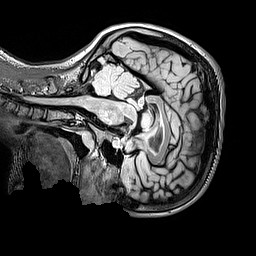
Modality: FLAIR
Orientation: sagittal
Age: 13
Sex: female
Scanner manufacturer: siemens
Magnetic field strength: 3 T
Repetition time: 5 s
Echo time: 0.388 s